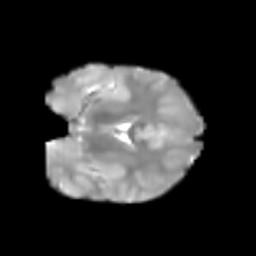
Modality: T2w
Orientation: coronal
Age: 6
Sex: female
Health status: healthy